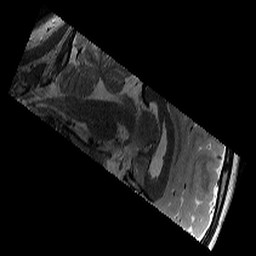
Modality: T2w
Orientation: sagittal
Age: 11
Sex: male
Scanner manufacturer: siemens
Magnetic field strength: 3 T
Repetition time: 9.23 s
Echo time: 0.067 s